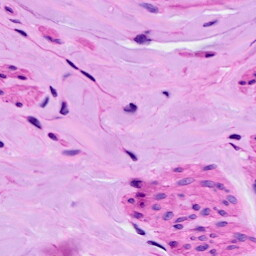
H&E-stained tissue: Ovarian